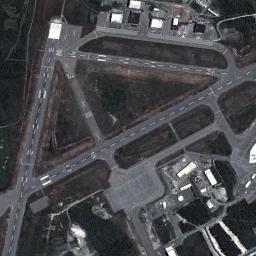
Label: airport